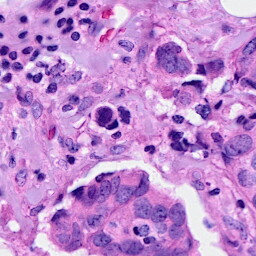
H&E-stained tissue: Breast